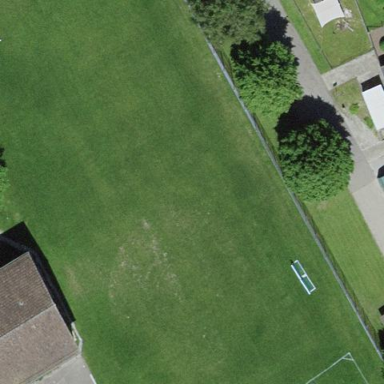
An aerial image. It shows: Soccer pitch with grass surface for leisure and sports.